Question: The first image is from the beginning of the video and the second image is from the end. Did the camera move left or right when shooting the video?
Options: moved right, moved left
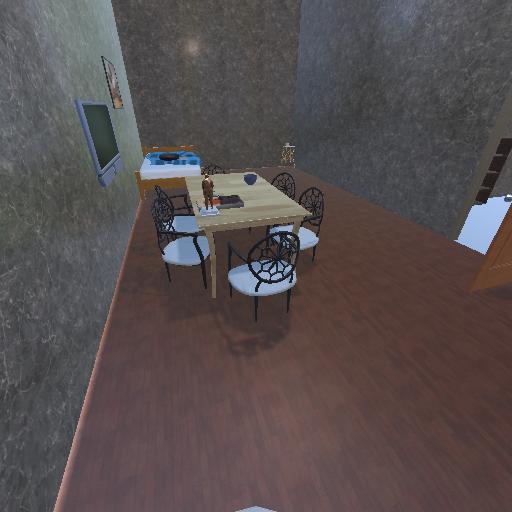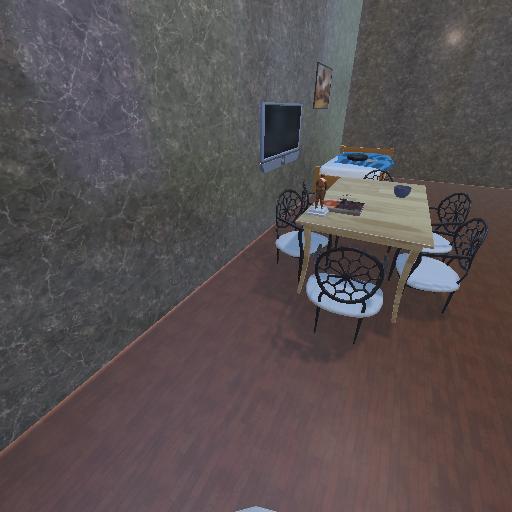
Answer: moved right